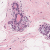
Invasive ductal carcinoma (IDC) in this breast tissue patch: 0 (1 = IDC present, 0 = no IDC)